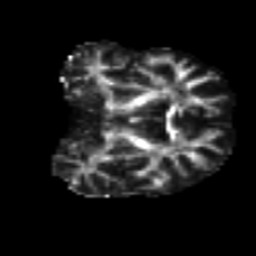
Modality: FA
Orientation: coronal
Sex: female
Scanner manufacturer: ge
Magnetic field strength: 3 T
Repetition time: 7 s
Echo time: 0.08 s